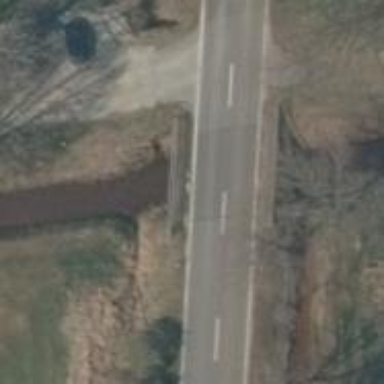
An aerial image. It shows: Asphalt road on secondary bridge.